Field crop: maize
Growth stage: 2
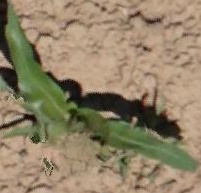
Species: maize